Question: Locally this works, but when hitting our Azure App Service API with a POST request which has a long (seemingly anything over somewhere around 100,000 characters) request body, we get a "413 Payload Too Large" response. This is a fairly long HTML string. It works fine with requests that are under somewhere around 100,000 characters, but not over around that.
This happens whether hitting the endpoint via from our app or using Postman, as shown in the attached image. So, it must be an Azure (which hosts the app that has the endpoint) limitation.
Is there a setting in Azure App Service that can be increased so that we don't get a "413"? Or how otherwise do we get around this problem?
Thank you
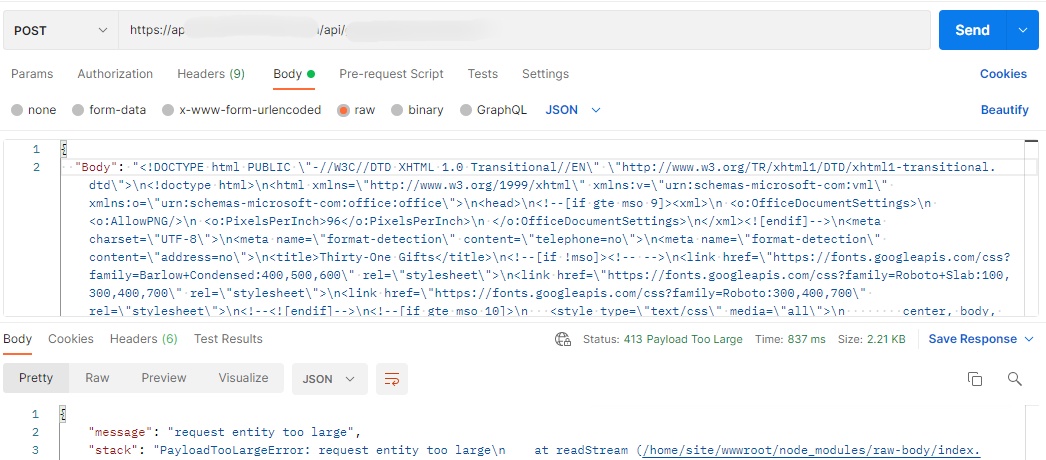
Answer: @WaitingForGuacamole had the right solution above in the comments. Thank you!
The default size is 100kb. I set it to much higher than that, and it works.
'''
app.use(bodyParser.json({limit: '10mb'}));
'''